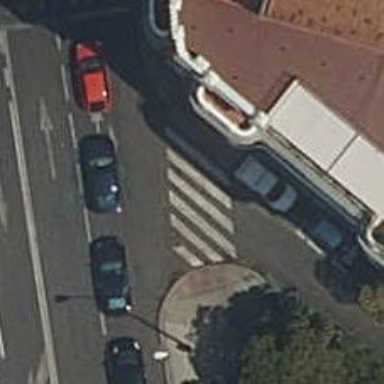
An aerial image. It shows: Marked road crossing.